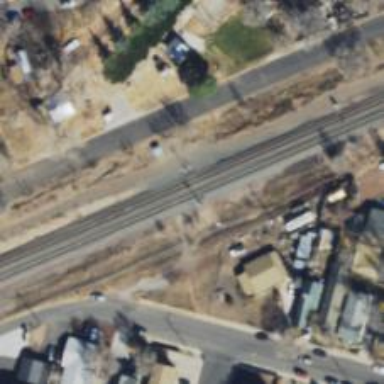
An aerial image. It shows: Railway signal.